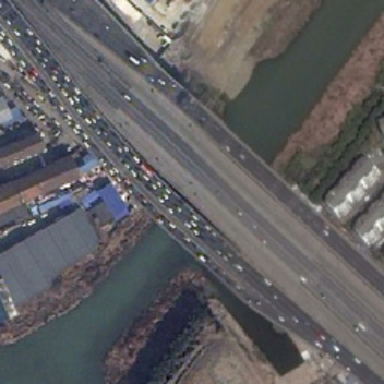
The wide bridge was crowded with cars .